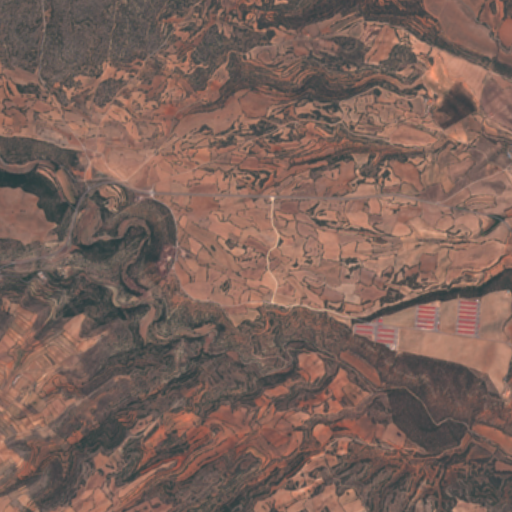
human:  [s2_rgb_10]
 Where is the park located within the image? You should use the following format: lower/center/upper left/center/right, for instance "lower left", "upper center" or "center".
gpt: The park is located in the center left of the image.
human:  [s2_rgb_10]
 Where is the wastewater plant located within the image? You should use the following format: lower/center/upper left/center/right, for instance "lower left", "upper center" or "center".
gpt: The wastewater plant is located in the center left of the image.
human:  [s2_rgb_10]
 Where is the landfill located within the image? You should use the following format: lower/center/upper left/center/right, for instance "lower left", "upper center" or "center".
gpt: There is no landfill in the image.